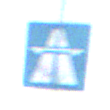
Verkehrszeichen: Autobahn
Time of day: Midday
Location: Outdoor (Nature)
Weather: Clear
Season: NotSpecified
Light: Natural